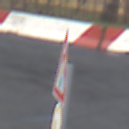
Verkehrszeichen: Lichtzeichenanlage
Zusatzzeichen unten: UeberholverbotKraftfahrzeuge
Umgebung: Outdoor, RoadRail
Tageszeit: MorningAfternoon
Wetter: PartlyCloudy
Licht: Natural
Jahreszeit: NotSpecified
Kontrast: LowContrast